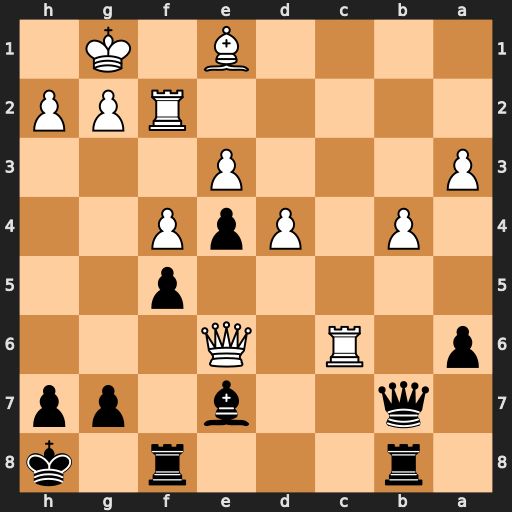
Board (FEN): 1r3r1k/1q2b1pp/p1R1Q3/5p2/1P1PpP2/P3P3/5RPP/4B1K1
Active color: b
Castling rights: -
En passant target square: -
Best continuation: Rf6 Rfc2 Rxe6